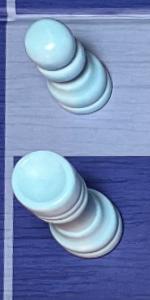
Label: Rook_White